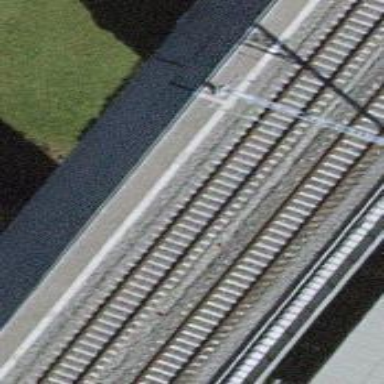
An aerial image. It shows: Bridge over unpaved path.